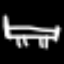
Label: bed